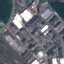
Land use / land cover: Industrial